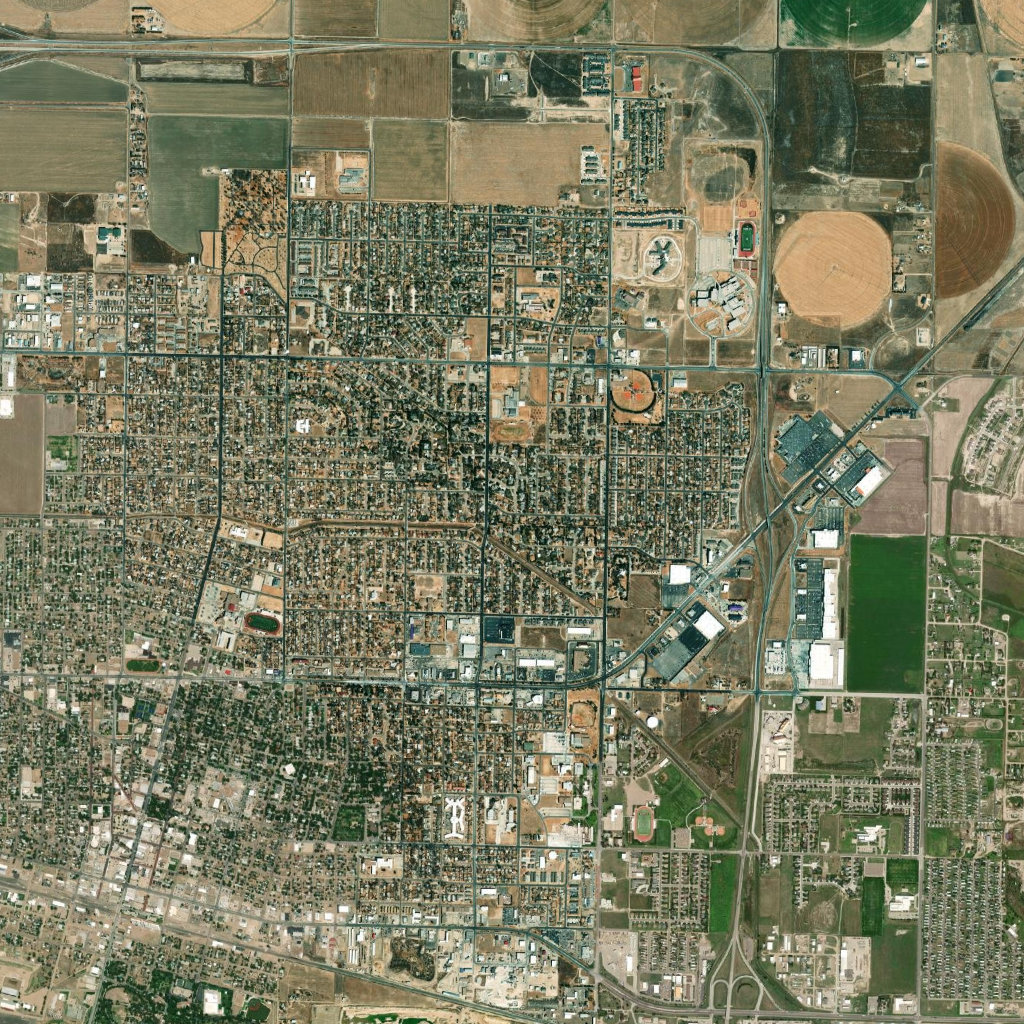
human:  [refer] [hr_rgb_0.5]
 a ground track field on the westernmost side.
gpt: <box>[[12, 64, 15, 65, 0]]</box>